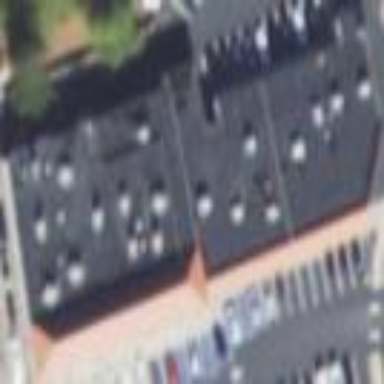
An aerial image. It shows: Commercial building.